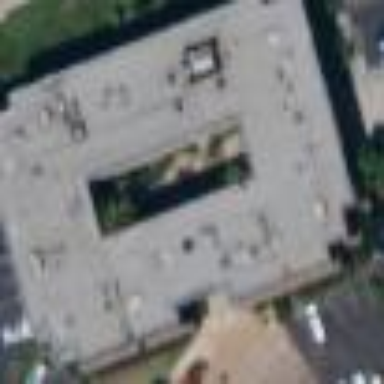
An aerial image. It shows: Office building.